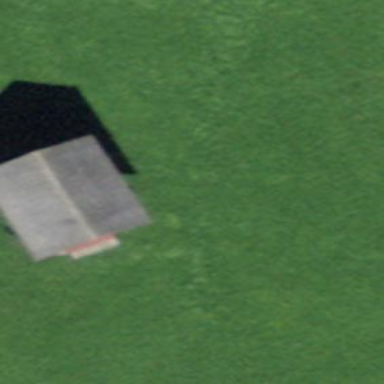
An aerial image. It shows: Rural barn.